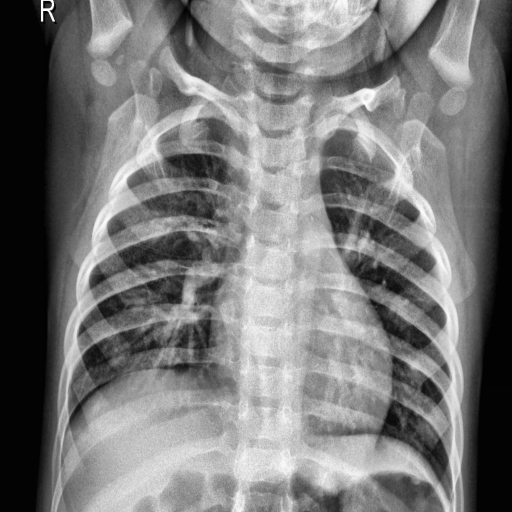
Finding: PNEUMONIA